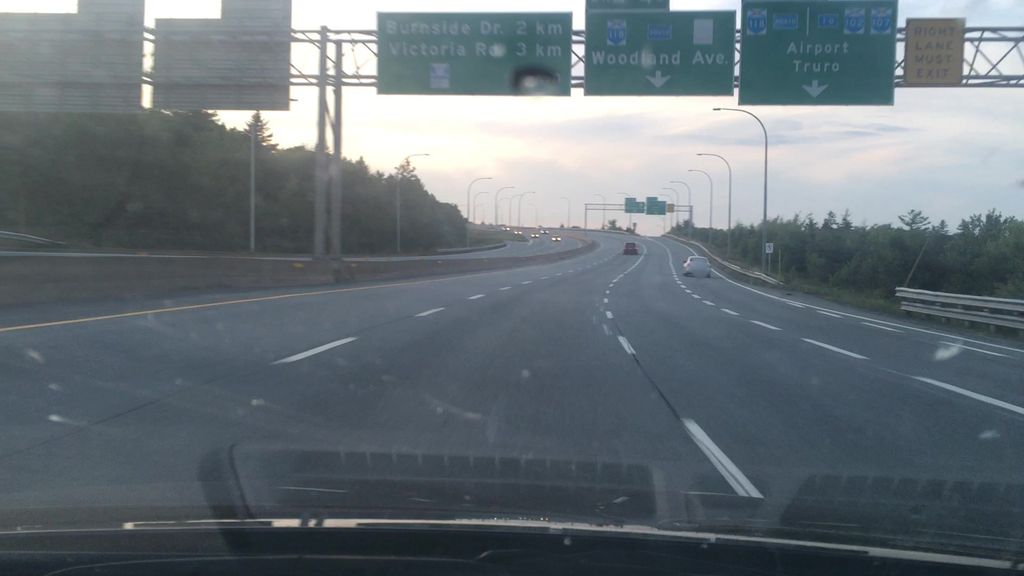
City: halifax